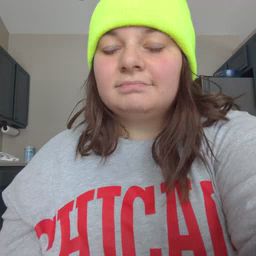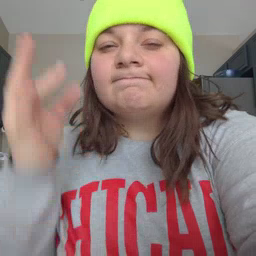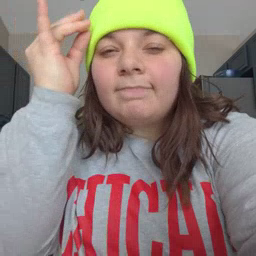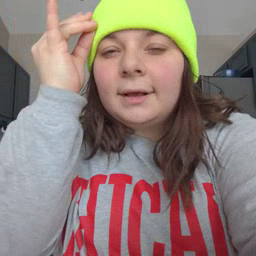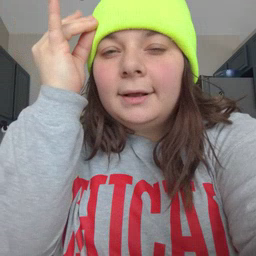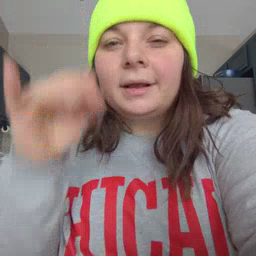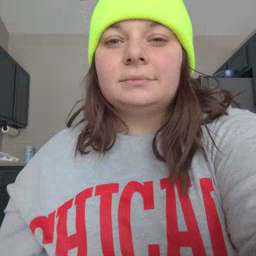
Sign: think